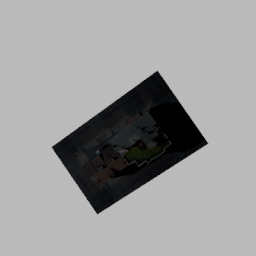
Label: architecture